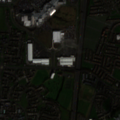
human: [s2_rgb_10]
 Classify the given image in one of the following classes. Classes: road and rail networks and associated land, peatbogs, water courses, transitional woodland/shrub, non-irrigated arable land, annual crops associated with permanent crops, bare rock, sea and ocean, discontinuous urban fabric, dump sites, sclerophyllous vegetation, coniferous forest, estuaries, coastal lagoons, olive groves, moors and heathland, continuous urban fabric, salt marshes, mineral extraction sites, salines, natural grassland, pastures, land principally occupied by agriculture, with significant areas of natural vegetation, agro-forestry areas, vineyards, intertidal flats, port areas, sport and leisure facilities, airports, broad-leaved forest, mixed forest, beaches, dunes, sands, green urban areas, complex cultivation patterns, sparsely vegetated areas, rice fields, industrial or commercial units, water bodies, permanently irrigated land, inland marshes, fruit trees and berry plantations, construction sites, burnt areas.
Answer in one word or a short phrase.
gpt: discontinuous urban fabric, industrial or commercial units, road and rail networks and associated land